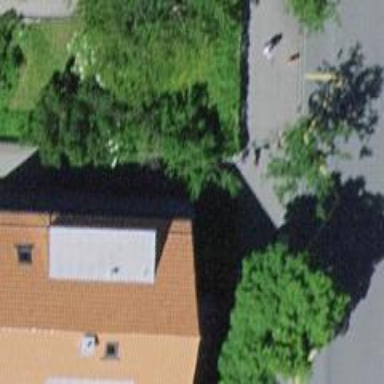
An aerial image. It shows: Bus stop with platform for public transport.